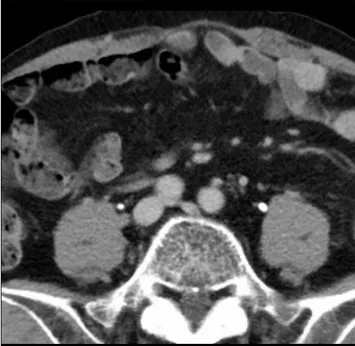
Contrast-enhanced computed tomography at 3 months after the initiation of anticoagulation therapy. The thrombosis was disappeared completely.
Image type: radiology (ct)